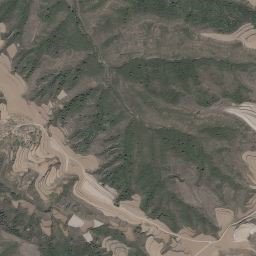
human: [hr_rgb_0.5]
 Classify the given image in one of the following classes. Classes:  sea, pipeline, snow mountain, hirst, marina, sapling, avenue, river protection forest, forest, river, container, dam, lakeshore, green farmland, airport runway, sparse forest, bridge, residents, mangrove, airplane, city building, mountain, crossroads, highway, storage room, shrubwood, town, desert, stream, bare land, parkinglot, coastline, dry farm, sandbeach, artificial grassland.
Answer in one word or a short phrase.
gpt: mountain